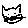
Label: cat